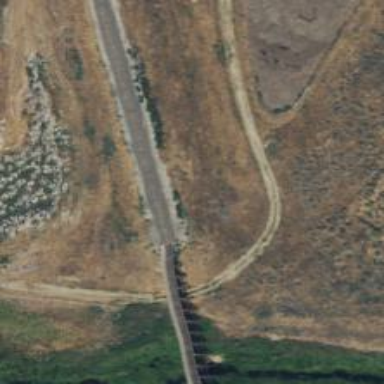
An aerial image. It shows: Viaduct bridge over railway tracks.